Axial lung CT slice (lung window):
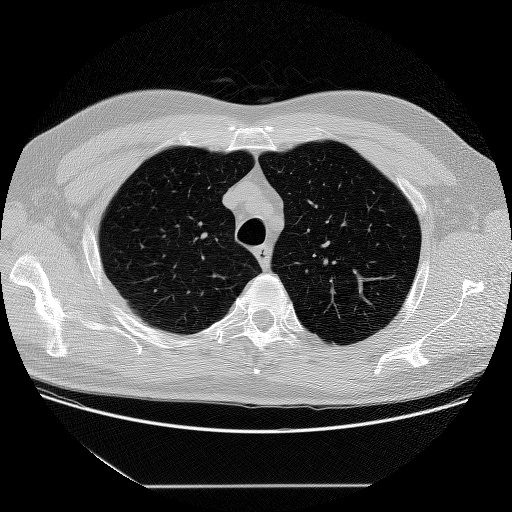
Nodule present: no